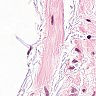
Metastatic tissue present: no